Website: bh-photo
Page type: account-selection
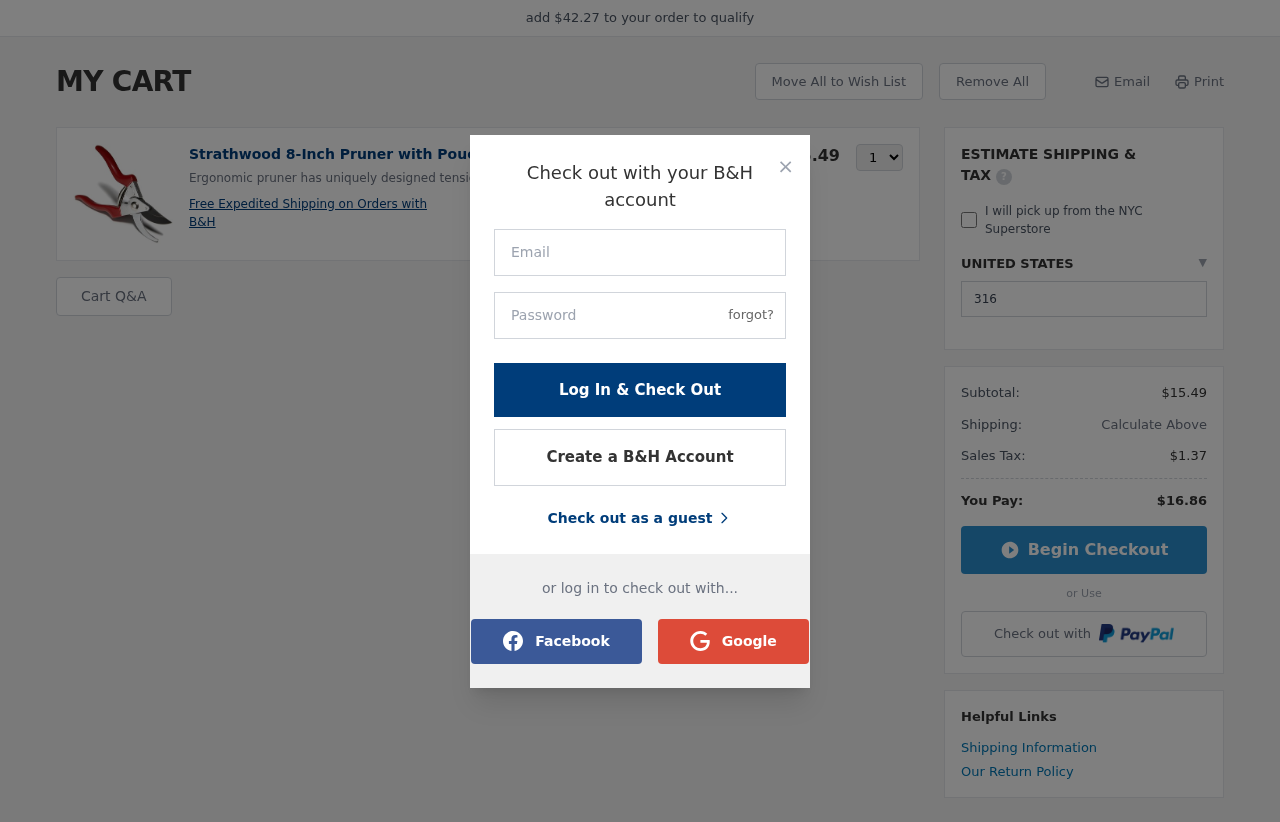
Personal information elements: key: PII_COUNTRY
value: UNITED STATES
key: PII_LOGIN_USERNAME
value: dorothy3796
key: PII_POSTCODE
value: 31636
Product elements: key: PRODUCT1_DESC
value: Ergonomic pruner has uniquely designed tension spring
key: PRODUCT1_NAME
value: Strathwood 8-Inch Pruner with Pouch
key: PRODUCT1_PRICE
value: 15.49
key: PRODUCT1_QUANTITY
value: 1
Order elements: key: ORDER_SUBTOTAL
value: $15.49
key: ORDER_TAX
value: $1.37
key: ORDER_TOTAL
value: $16.86
Other elements: key: AMOUNT_TO_QUALIFY
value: $42.27